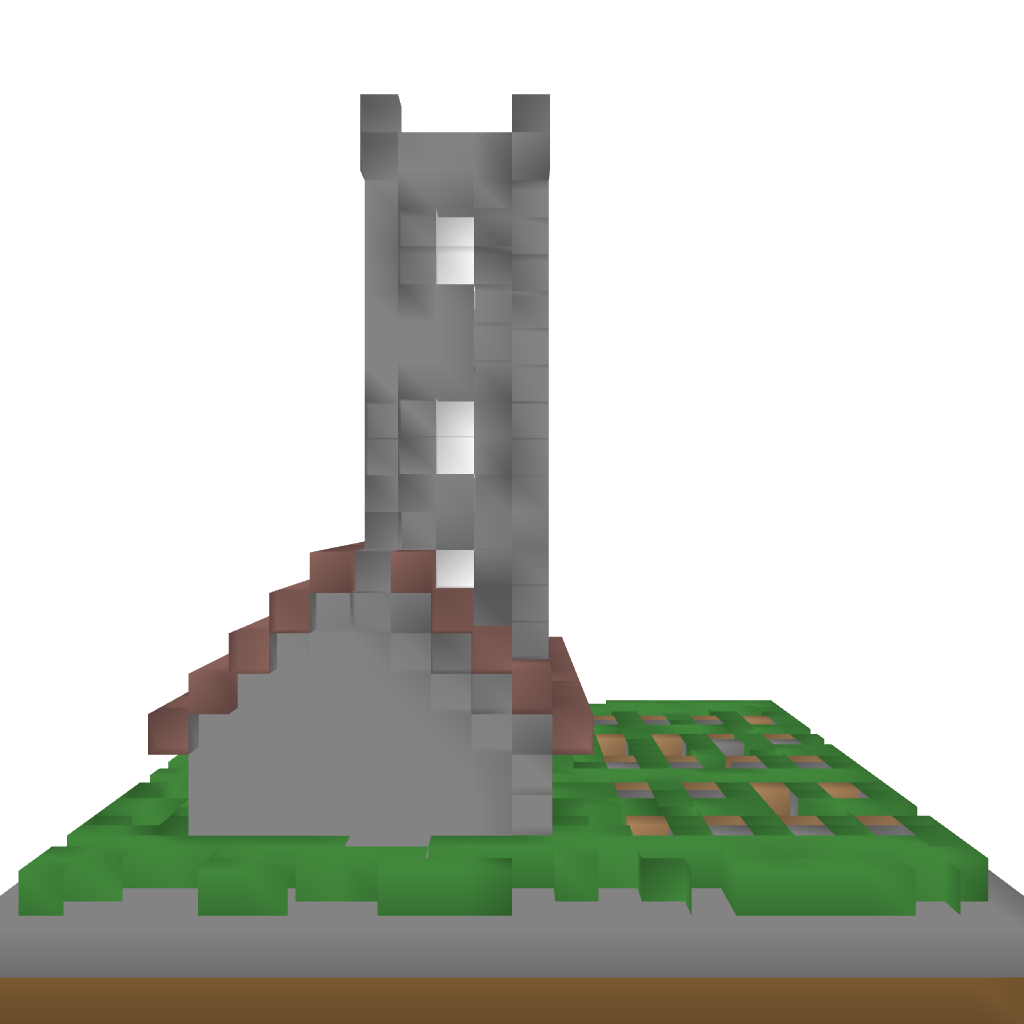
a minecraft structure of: Church With Cemetery [Updated for 1.7] bad low quality